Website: lowes
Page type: stored-credit-cards
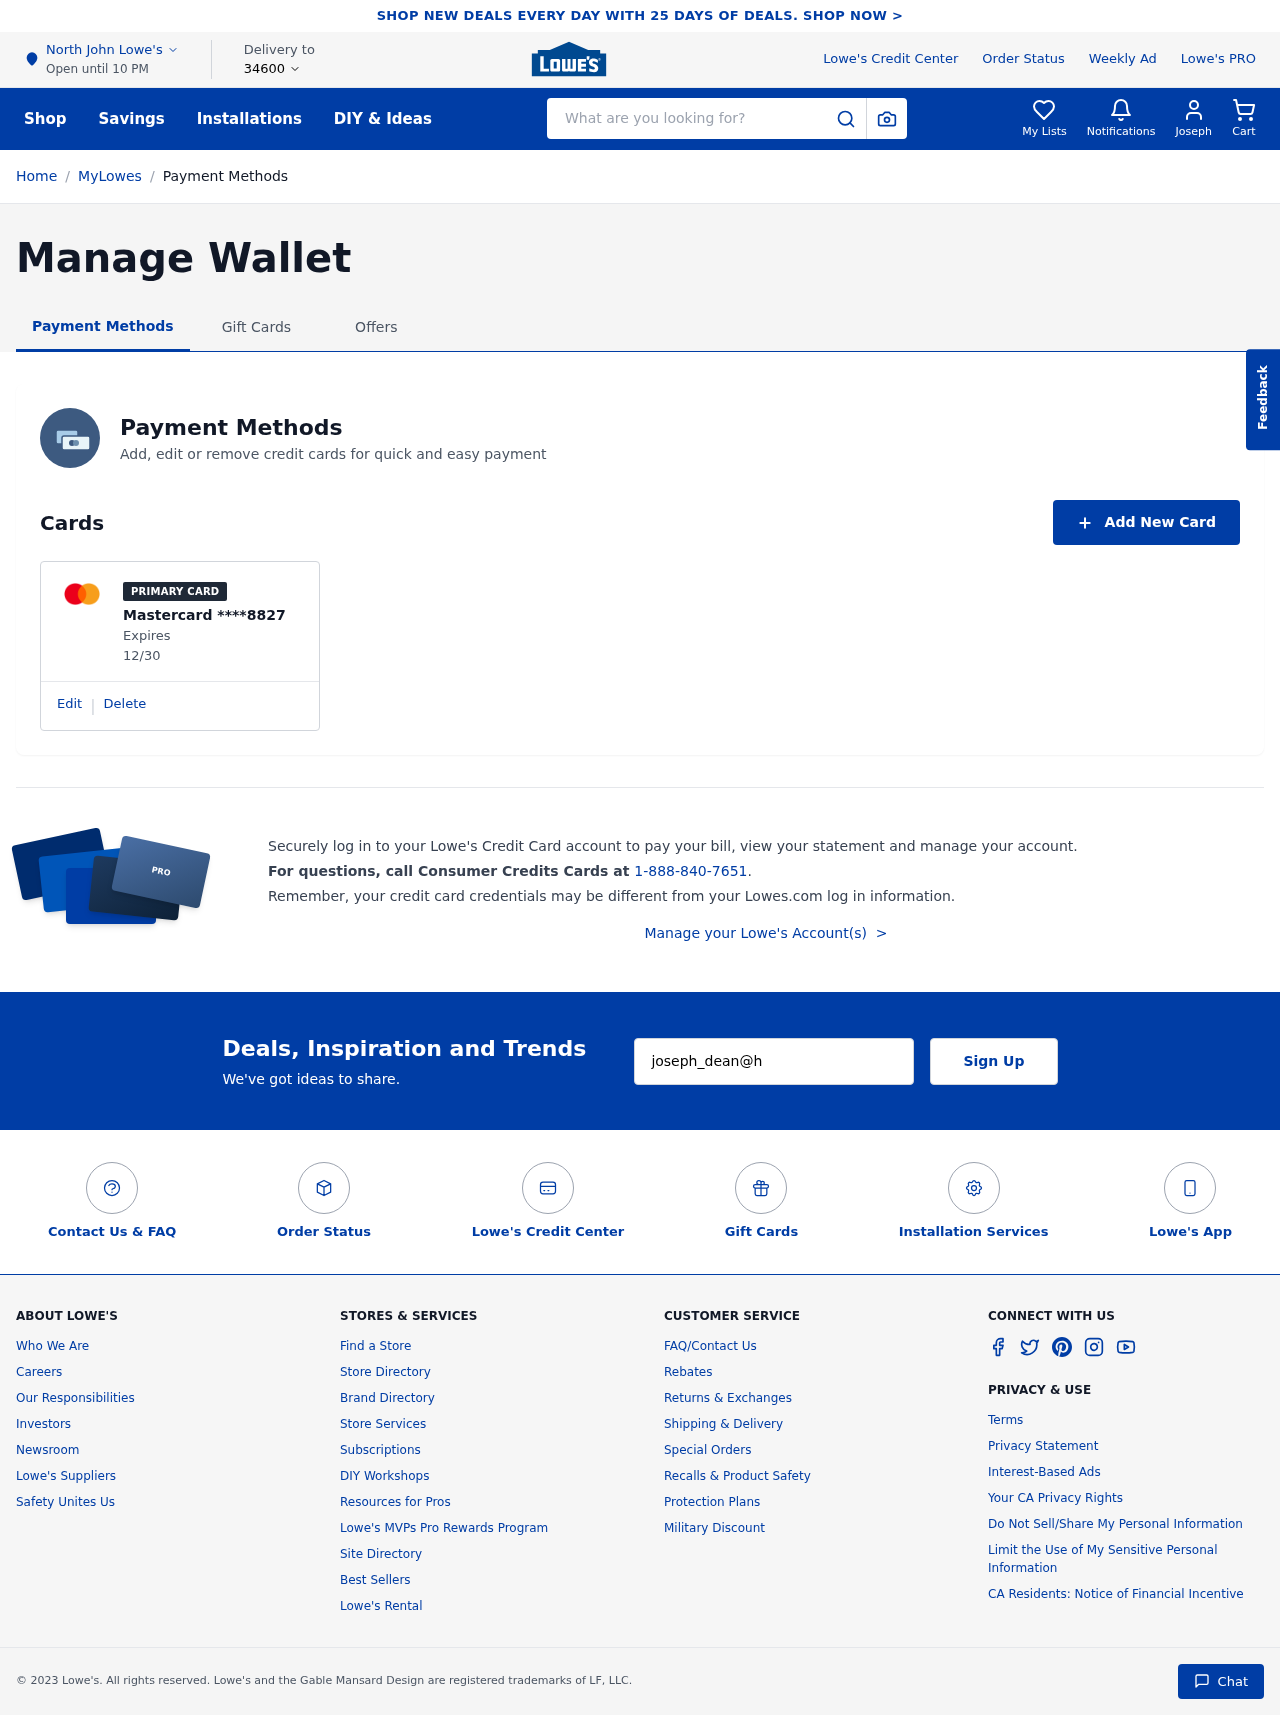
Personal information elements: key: PII_CARD_EXPIRY
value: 12/30
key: PII_CARD_LAST4
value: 8827
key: PII_CARD_TYPE
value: Mastercard
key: PII_CITY
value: North John
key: PII_EMAIL
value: joseph_dean@hotmail.com
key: PII_FIRSTNAME
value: Joseph
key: PII_POSTCODE
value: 34600
Search elements: key: HEADER_SEARCH
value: What are you looking for?